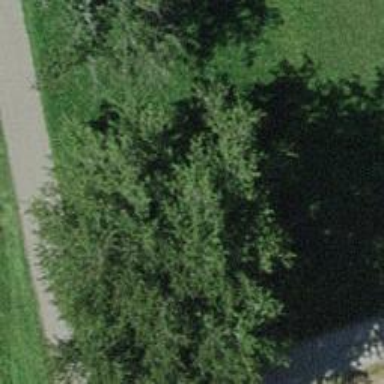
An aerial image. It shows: Deciduous broadleaved tree.